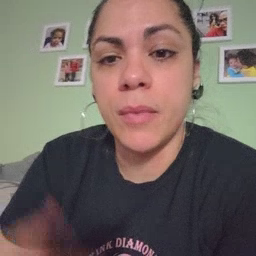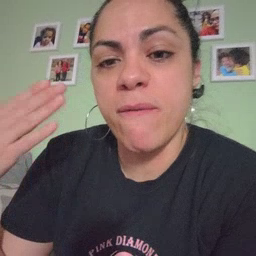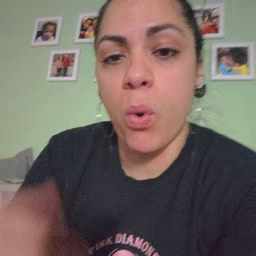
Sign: before